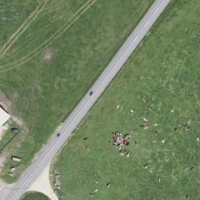
EUNIS habitat code: 23
Species observed at this site:
Corvus corone
Coracias garrulus
Sturnus vulgaris
Hirundo rustica
Turdus pilaris
Delichon urbicum
Phoenicurus ochruros
Fringilla coelebs
Turdus viscivorus
Lanius collurio
Buteo buteo
Passer domesticus
Motacilla alba
Carduelis carduelis